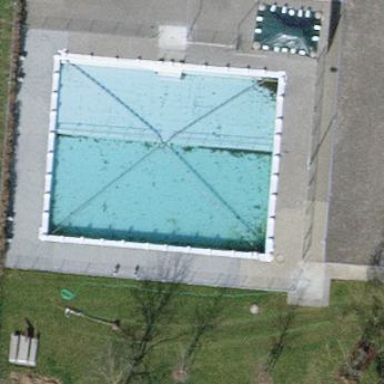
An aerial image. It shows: Swimming pool area designated for leisure and sports activities.